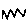
Label: zigzag